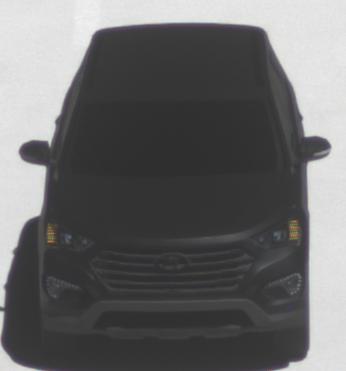
Make: Hyundai
Model: Santa Fe 2.4 GDI
Detailed model: Santa Fe (DM)
Model produced from: 2017/08
Model produced until: 2018/01
Doors: 5
Color: black
Road condition: dry road
Daytime: midday
Contrast: high contrast